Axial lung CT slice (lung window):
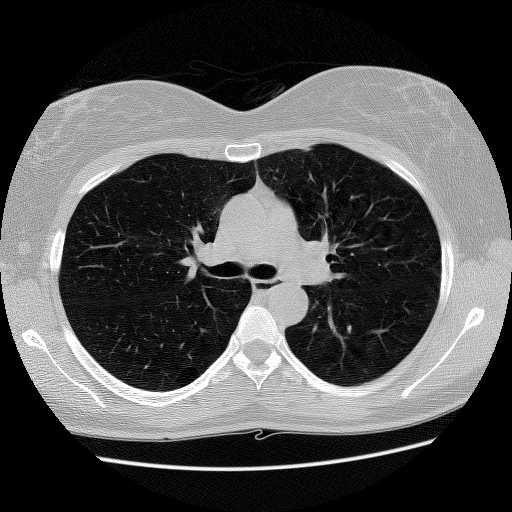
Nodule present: no